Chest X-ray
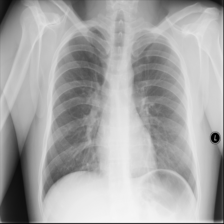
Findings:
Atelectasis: negative
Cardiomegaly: negative
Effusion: negative
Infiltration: negative
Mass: negative
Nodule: negative
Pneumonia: negative
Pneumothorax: negative
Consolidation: negative
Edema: negative
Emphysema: negative
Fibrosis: negative
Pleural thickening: negative
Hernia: negative